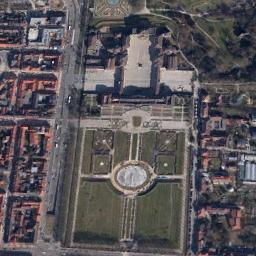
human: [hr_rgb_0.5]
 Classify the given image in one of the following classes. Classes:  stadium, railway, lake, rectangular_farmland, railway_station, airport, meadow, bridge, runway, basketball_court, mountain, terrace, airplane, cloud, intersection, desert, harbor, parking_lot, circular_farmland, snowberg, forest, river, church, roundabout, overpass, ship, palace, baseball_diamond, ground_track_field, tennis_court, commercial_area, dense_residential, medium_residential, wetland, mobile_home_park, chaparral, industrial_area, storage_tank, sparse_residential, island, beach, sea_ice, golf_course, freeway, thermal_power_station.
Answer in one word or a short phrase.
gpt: palace